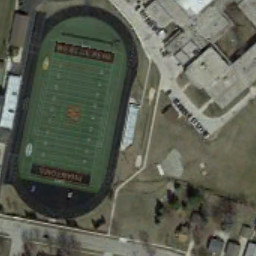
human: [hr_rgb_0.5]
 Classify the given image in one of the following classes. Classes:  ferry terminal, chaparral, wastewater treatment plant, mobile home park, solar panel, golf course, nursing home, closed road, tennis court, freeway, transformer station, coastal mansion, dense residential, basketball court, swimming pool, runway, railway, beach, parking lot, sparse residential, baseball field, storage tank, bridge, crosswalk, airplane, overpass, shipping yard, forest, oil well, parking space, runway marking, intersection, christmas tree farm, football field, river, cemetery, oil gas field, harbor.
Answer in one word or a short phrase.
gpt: football field